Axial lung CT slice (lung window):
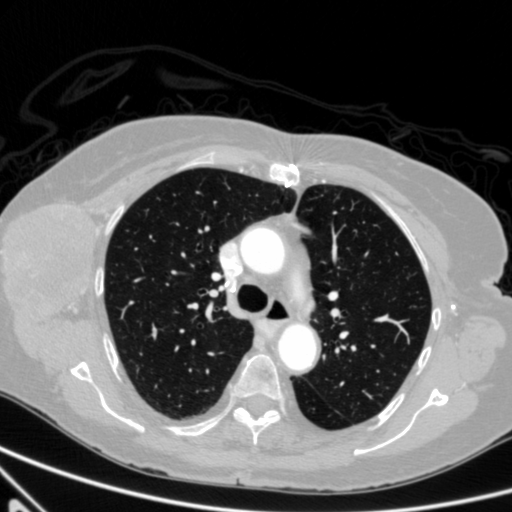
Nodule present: no